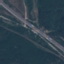
Land use / land cover class: Highway